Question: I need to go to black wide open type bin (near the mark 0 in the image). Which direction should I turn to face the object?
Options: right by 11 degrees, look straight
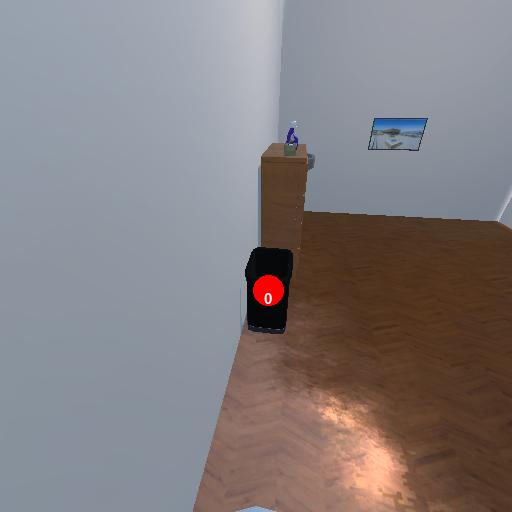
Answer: right by 11 degrees